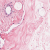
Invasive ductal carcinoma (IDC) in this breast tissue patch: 0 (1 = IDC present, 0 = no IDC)